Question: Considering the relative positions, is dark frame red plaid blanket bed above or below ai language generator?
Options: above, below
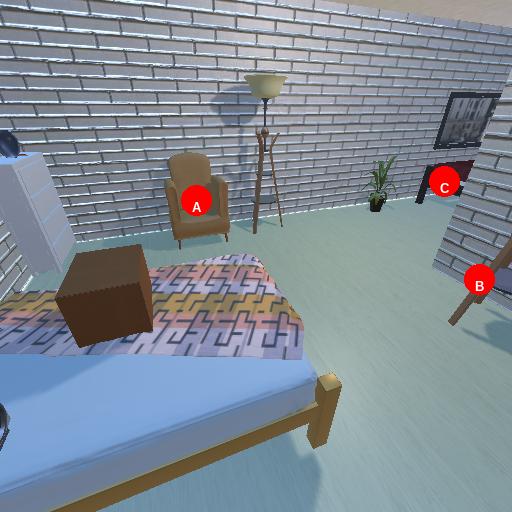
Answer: above